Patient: sex F, age 72
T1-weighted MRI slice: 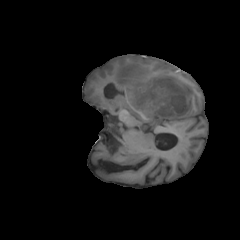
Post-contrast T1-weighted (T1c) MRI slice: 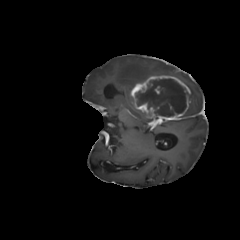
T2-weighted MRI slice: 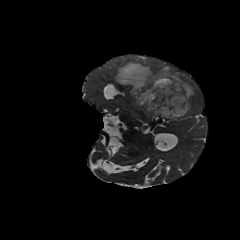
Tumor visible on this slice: yes
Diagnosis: Glioblastoma, IDH-wildtype
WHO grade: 4